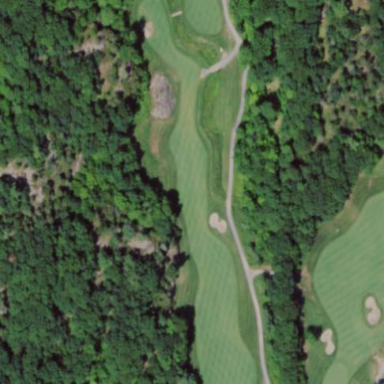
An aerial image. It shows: Area with grass used as rough in golf course.